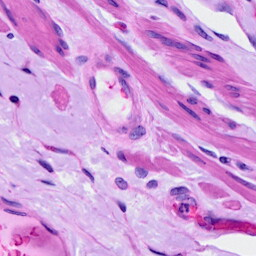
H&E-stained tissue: Ovarian